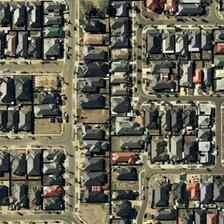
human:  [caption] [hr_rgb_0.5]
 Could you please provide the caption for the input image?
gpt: residential buildings are neatly arranged in different colors .

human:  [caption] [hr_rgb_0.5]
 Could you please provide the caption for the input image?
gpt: many buildings are in a dense residential area .

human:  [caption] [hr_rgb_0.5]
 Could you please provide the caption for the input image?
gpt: many buildings are in a dense residential area .

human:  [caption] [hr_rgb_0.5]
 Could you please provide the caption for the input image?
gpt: the residential buildings on both sides of the road are neatly arranged .

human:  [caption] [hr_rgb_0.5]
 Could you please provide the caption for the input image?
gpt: the residential buildings on both sides of the road are neatly arranged .